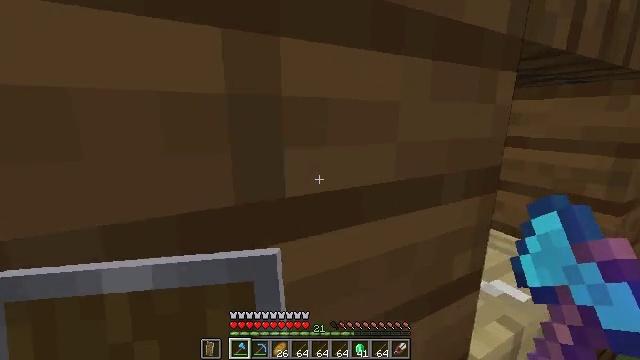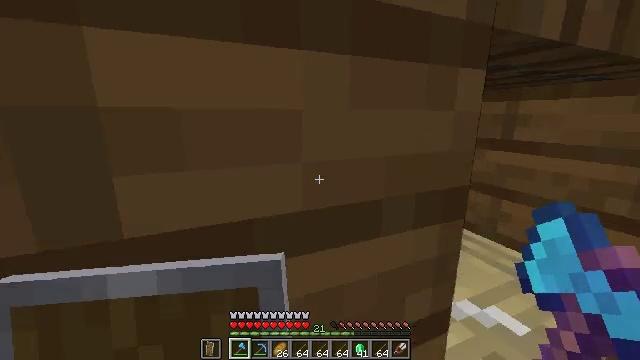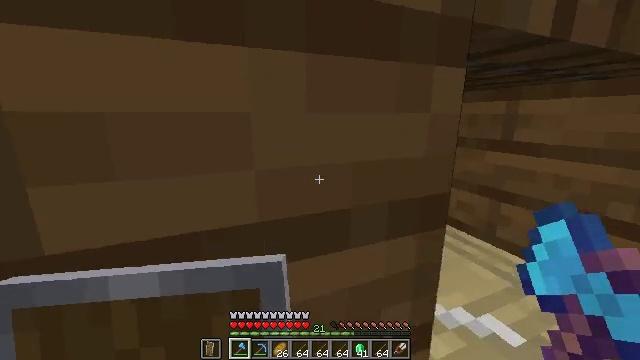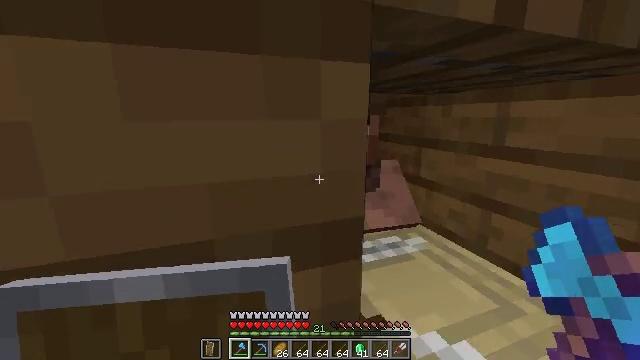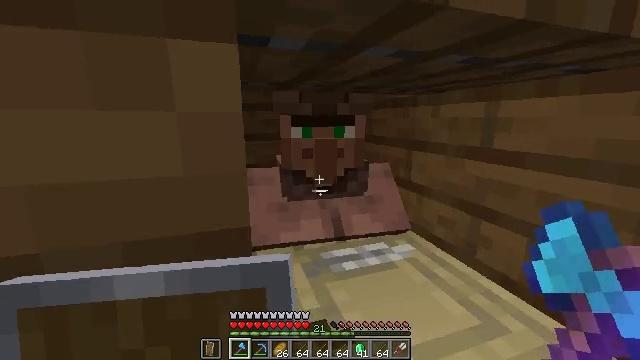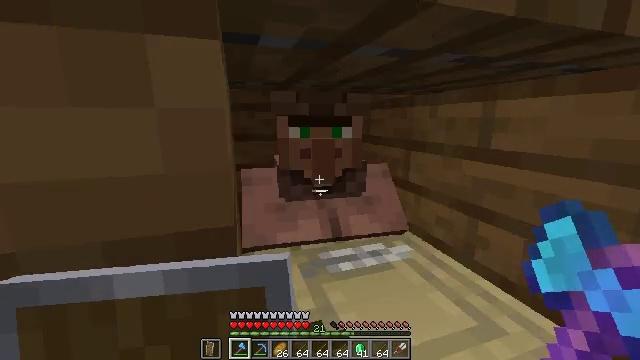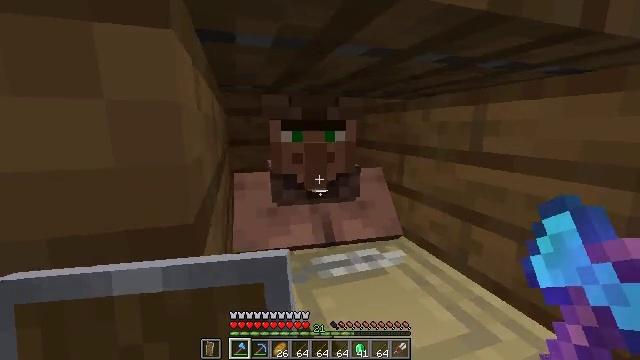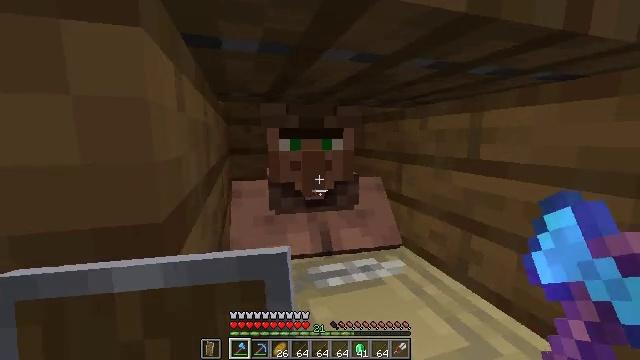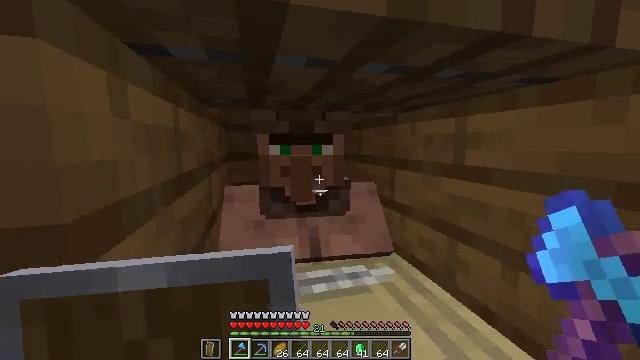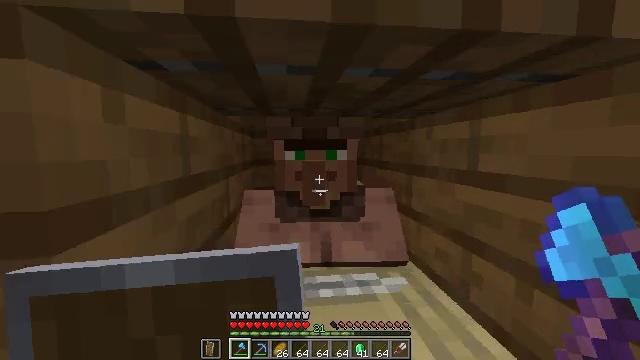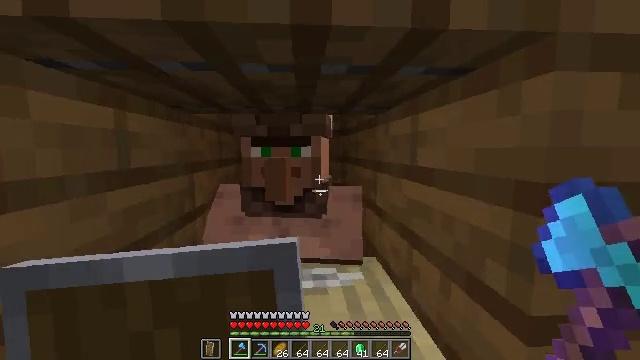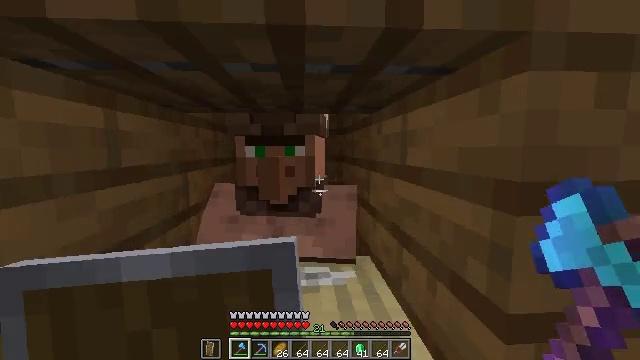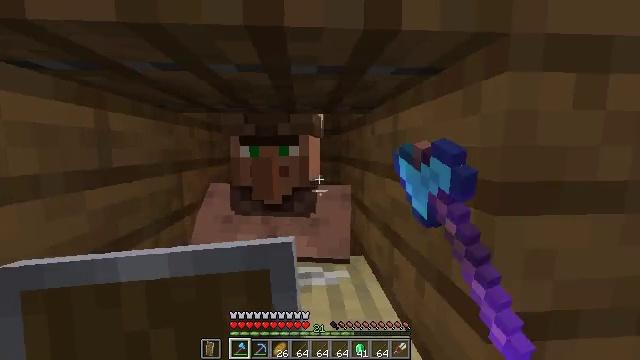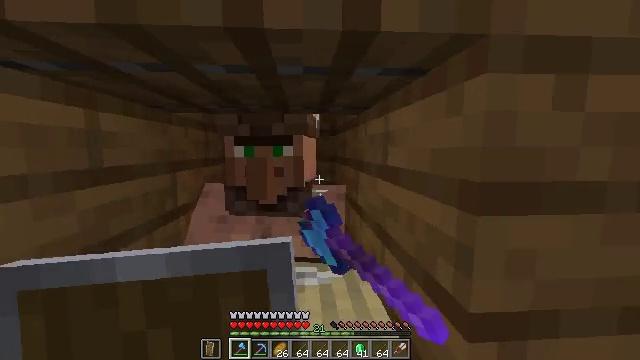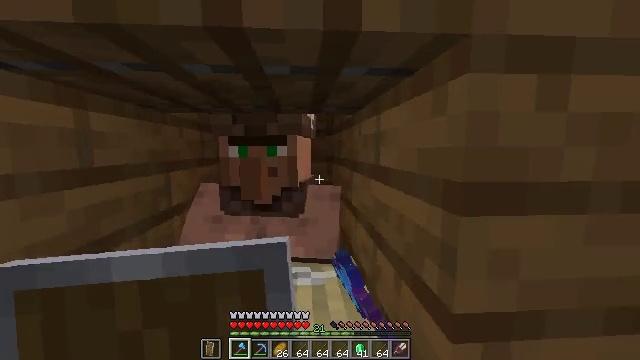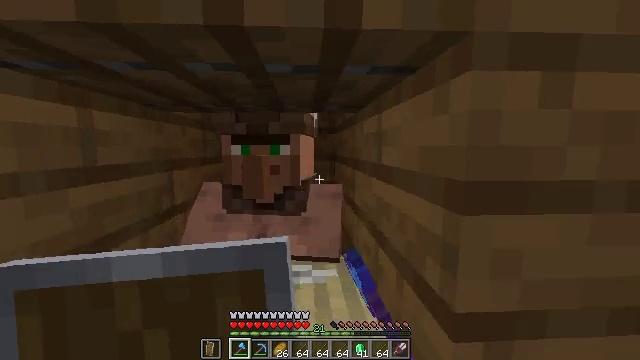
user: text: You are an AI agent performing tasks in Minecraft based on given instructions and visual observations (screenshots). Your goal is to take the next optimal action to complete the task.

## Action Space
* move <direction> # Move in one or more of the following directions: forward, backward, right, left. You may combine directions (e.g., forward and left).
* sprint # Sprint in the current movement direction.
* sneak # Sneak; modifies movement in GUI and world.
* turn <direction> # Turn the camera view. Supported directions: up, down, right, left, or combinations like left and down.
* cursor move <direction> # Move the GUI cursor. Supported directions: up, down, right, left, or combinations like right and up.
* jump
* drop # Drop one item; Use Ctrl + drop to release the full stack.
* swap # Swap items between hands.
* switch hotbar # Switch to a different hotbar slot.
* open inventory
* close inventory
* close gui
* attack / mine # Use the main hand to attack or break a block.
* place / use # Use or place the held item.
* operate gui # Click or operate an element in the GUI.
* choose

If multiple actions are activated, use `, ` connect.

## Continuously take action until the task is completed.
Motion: motion action
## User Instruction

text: Drop an iron helmet.
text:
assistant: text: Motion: move forward and move right, turn left
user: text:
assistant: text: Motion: move forward and move right, turn left
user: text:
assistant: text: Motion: move right, turn left
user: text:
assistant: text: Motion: turn left
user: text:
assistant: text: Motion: no_op
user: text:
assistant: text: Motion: turn up
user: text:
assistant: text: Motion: move right, turn up
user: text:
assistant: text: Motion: move right, turn left and up
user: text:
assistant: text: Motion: move right, turn left and up
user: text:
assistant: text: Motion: turn left
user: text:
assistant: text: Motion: use / place
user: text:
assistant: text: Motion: use / place
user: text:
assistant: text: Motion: use / place
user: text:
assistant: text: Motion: no_op
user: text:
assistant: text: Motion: no_op
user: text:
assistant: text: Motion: open gui
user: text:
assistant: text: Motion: cursor move left
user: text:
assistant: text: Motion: cursor move left and up
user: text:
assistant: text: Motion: no_op
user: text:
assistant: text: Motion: cursor move up
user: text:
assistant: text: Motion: cursor move up
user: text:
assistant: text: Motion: no_op
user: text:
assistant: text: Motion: no_op
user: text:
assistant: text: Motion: no_op
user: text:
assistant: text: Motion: turn right and down, close gui
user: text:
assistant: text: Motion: move forward and move right, turn right and down
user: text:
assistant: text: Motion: move forward and move right, turn right and down
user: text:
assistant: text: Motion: move forward and move right, turn right and down
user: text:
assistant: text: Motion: move forward and move right
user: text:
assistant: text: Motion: move forward and move right